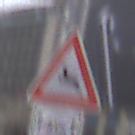
Verkehrszeichen: WildwechselRechts
Zusatzzeichen unten: LaengeEinerStrecke2
Umgebung: Outdoor, Urban
Tageszeit: MorningAfternoon
Wetter: Overcast
Licht: Natural
Jahreszeit: NotSpecified
Kontrast: LowContrast